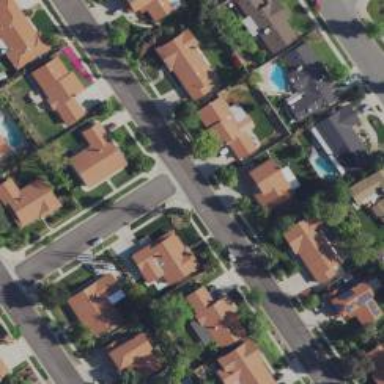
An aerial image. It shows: Residential road.